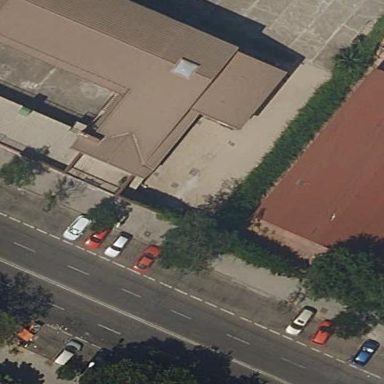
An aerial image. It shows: Church which is place of worship.